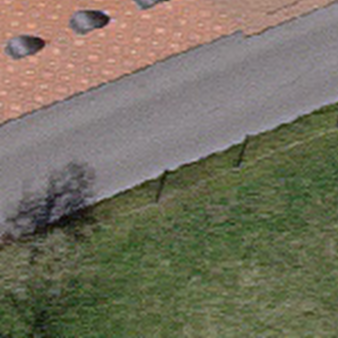
Label: other